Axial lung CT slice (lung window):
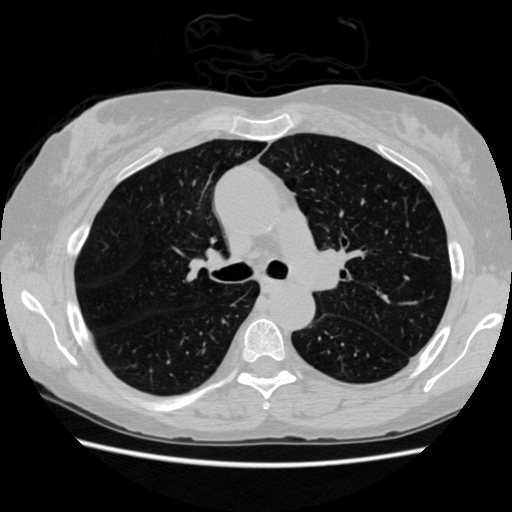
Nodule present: no